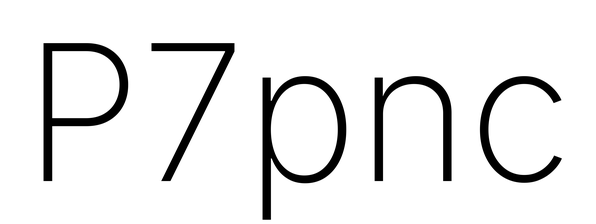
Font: Inter_ExtraLight